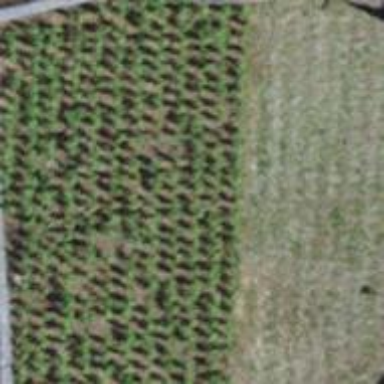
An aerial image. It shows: Vineyard where grapes are grown.